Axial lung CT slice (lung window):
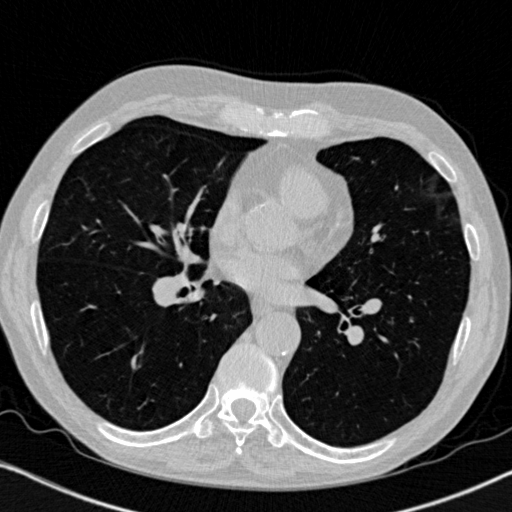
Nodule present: no